Field crop: maize
Growth stage: 2
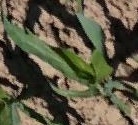
Species: maize